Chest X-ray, PA view. Patient: 64 years old, sex M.
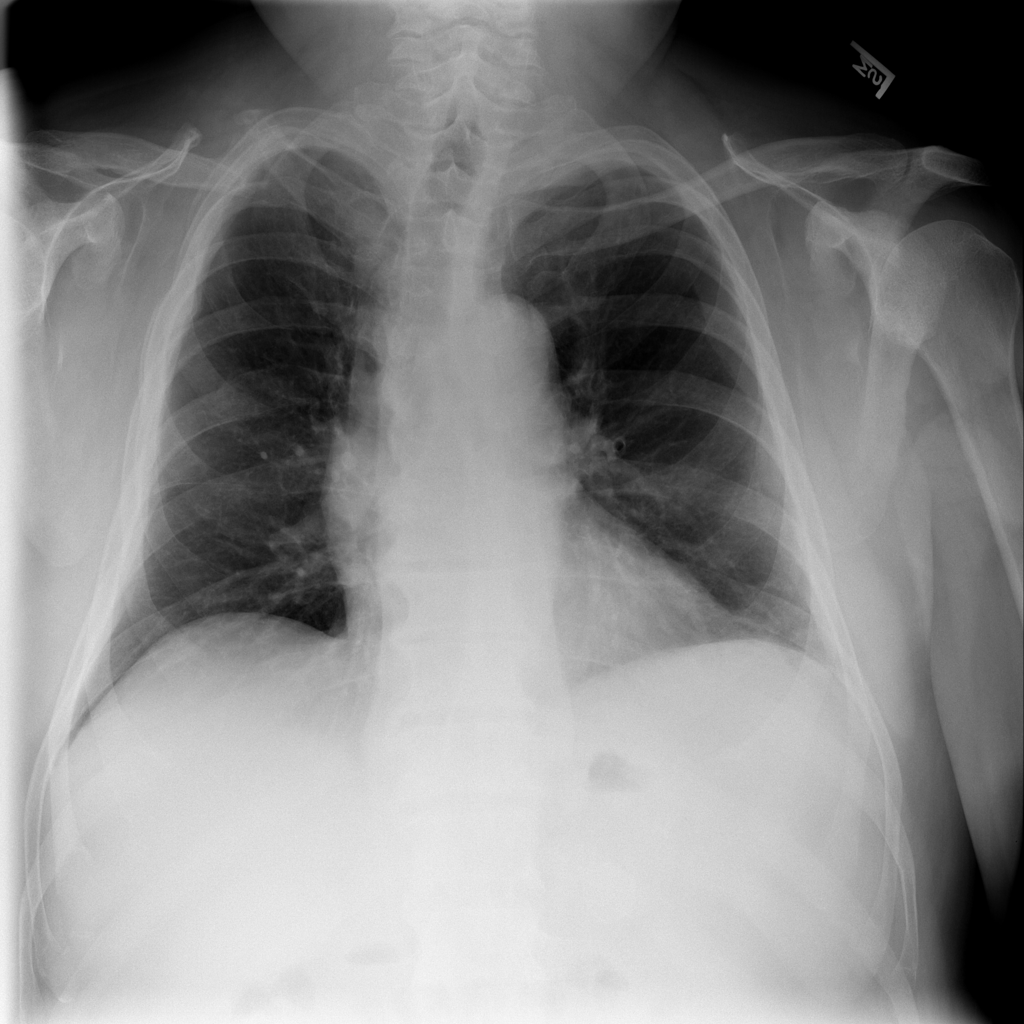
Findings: No Finding